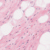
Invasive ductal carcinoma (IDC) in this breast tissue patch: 0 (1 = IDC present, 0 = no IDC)